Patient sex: M
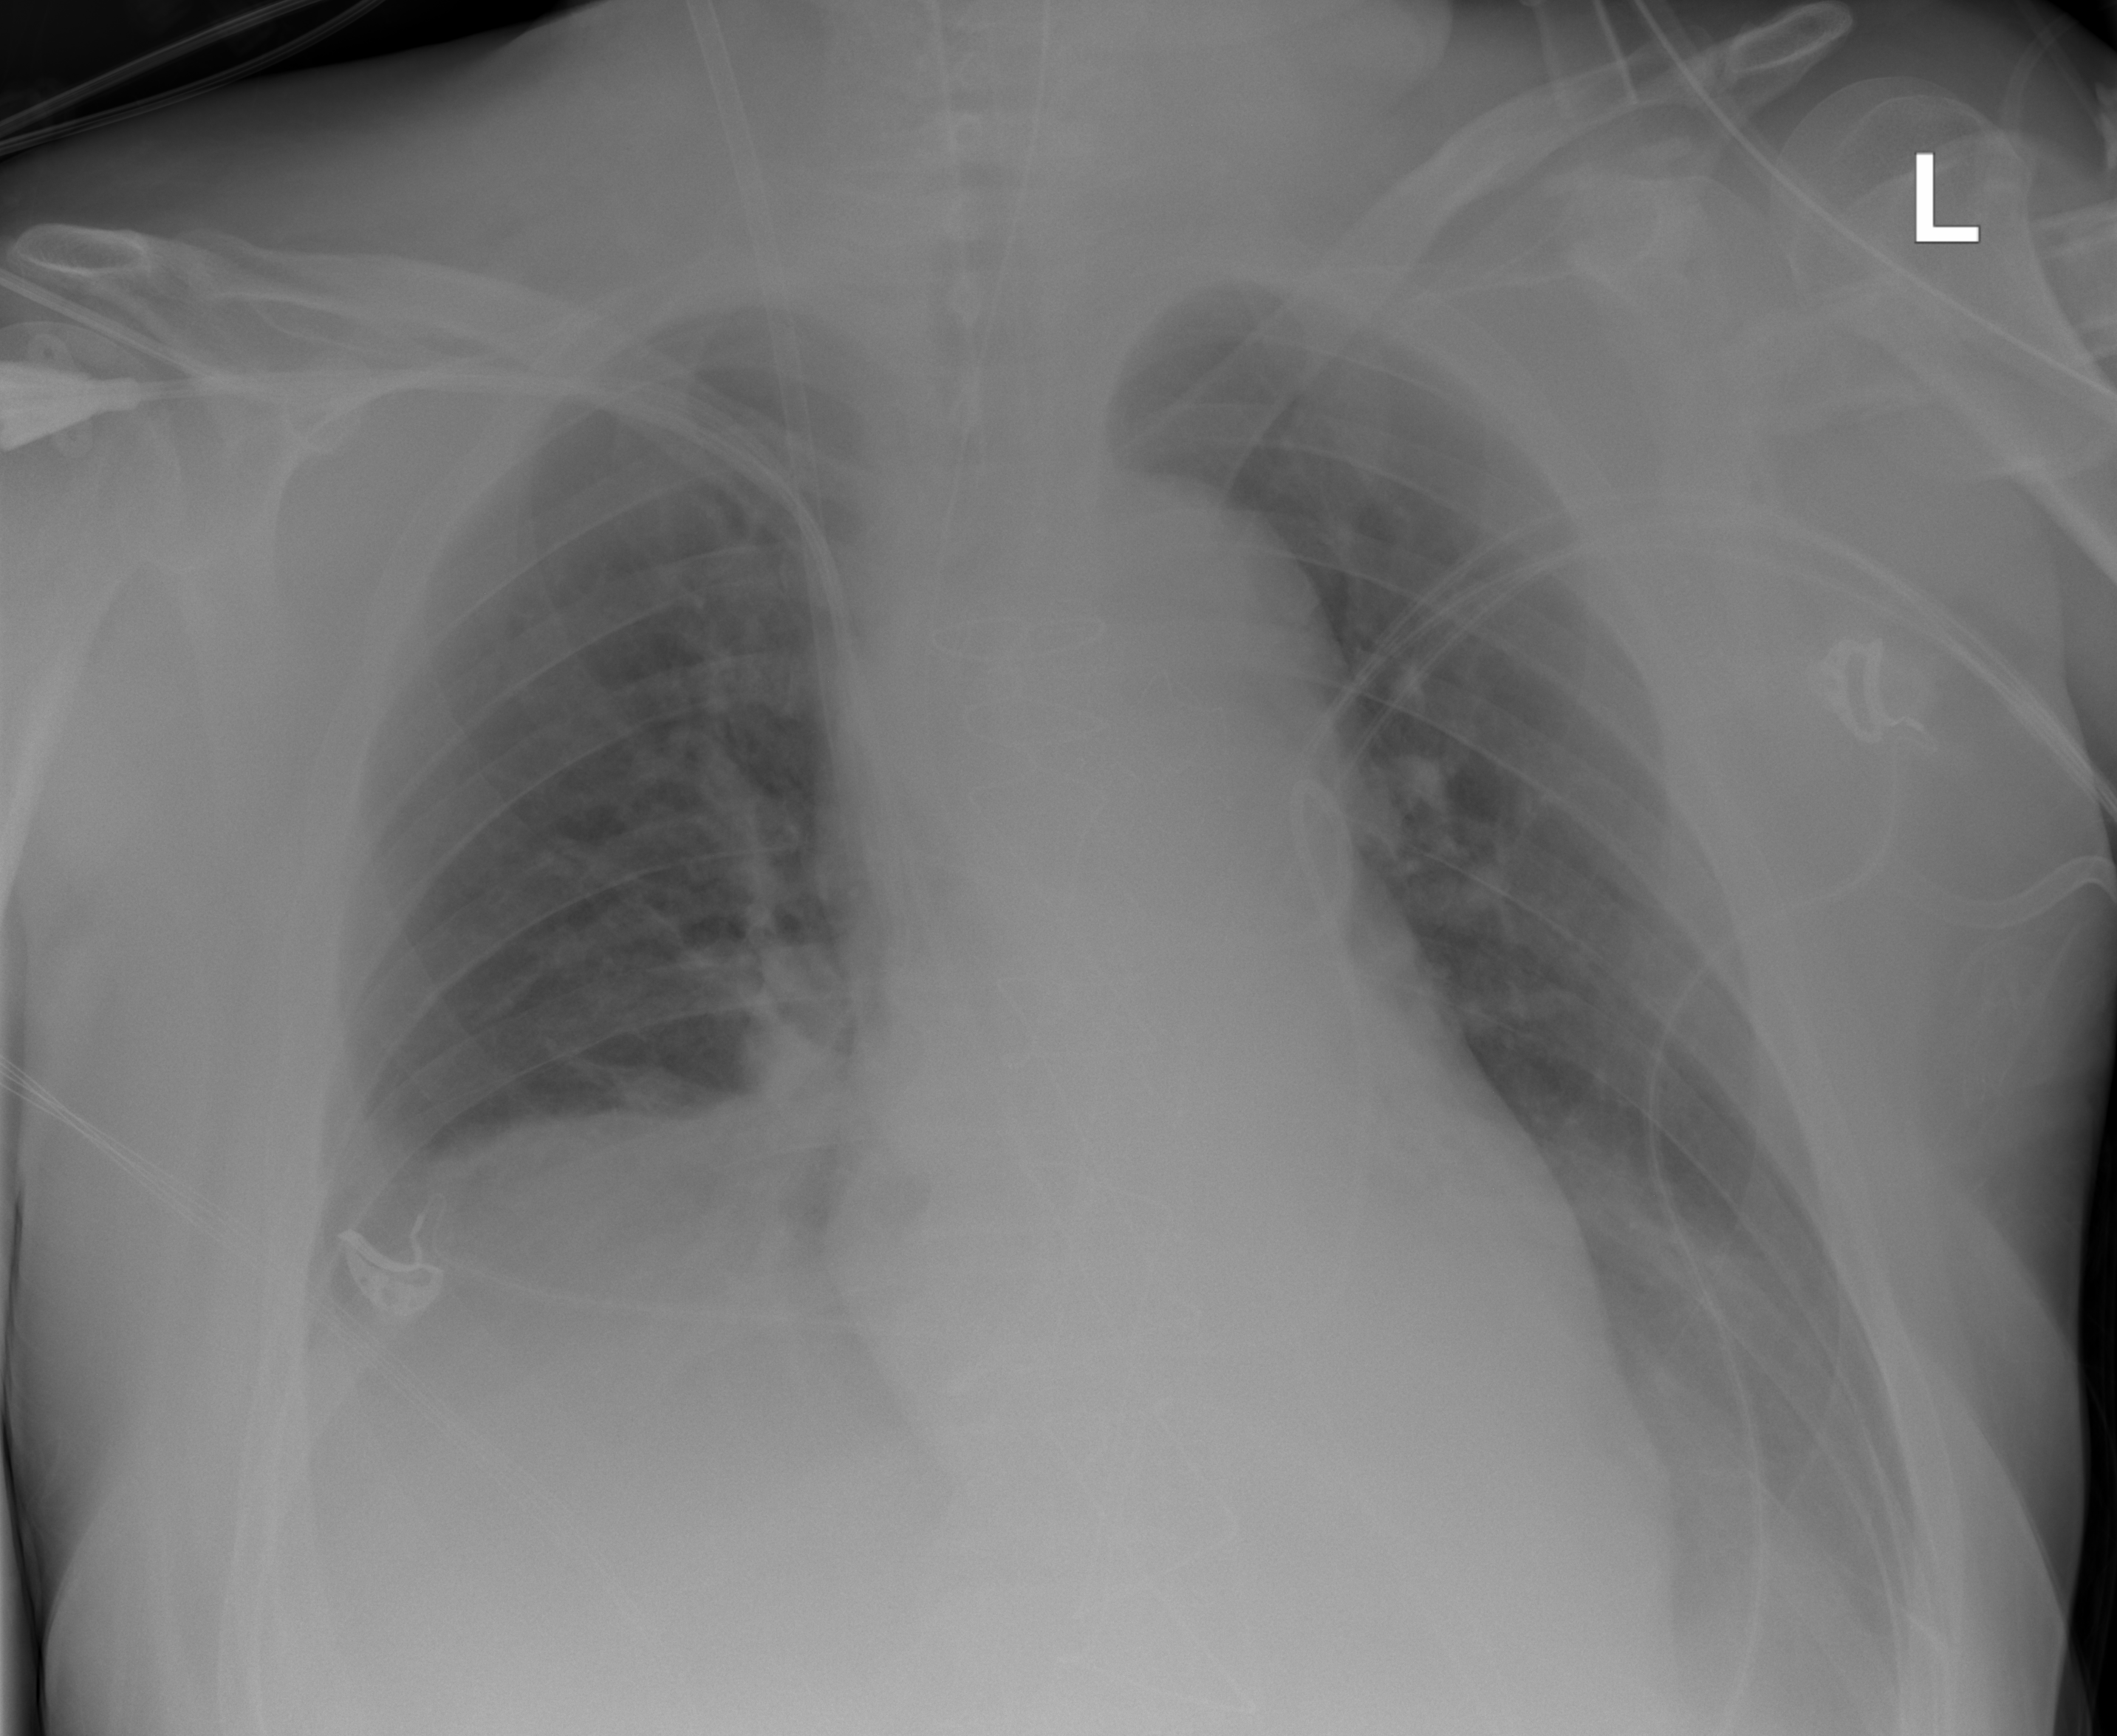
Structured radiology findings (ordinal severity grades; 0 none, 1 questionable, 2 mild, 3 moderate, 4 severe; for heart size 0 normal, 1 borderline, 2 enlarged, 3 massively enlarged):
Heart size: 0
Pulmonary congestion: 0
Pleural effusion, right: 1
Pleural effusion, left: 2
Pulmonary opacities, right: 0
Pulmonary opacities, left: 0
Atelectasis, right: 2
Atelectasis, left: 2